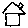
Label: house